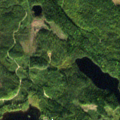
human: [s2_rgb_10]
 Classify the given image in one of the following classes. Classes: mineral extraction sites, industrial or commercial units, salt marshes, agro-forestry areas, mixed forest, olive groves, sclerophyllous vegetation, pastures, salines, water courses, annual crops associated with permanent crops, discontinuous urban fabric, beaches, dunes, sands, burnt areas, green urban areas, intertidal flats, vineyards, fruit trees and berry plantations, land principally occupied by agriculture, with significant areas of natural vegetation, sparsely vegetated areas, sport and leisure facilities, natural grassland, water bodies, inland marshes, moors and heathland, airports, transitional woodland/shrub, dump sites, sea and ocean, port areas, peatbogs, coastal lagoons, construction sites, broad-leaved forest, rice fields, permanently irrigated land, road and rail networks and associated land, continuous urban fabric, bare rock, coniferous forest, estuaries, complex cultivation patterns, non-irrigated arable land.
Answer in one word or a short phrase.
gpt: coniferous forest, mixed forest, transitional woodland/shrub, water bodies